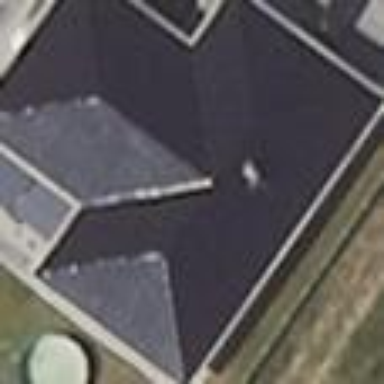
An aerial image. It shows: Simple house.